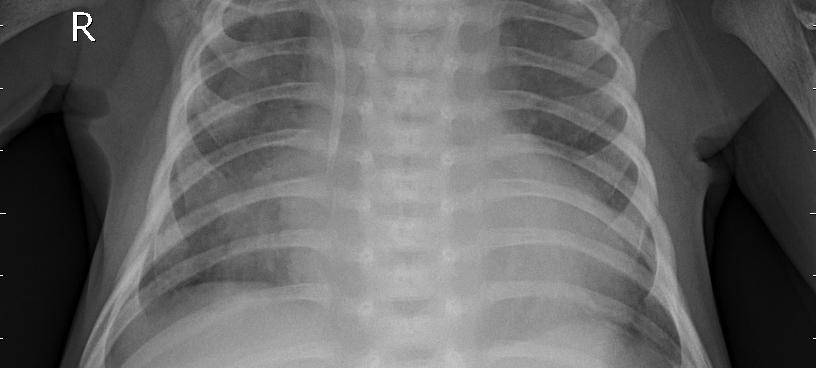
Diagnosis: PNEUMONIA